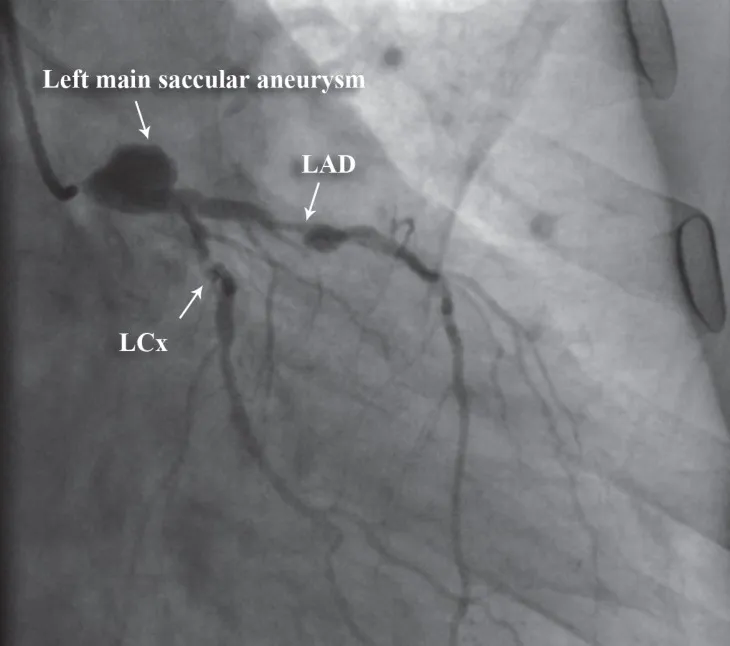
Right anterior oblique coronary angiographic view (A), showing a saccular aneurysm of the left main coronary artery with 90% stenosis in the proximal portion of the left anterior descending (LAD) and, 99% stenosis in the left circumflex (LCx) arteries.
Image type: radiology (x_ray)